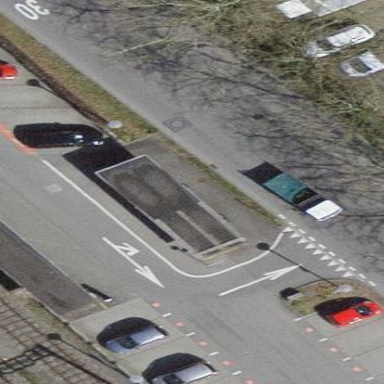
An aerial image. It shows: Bicycle parking rack located on the roof of building.